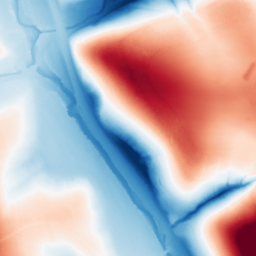
Category: classical
Decomposition family: gaussian_anisotropic
Decomposition parameters: sigma_x: 50
sigma_y: 50
Upsampling method: bspline
Upsampling parameters: scale: 4
Upsampling scale: 4